Question: Today I installed Visual Studio 2010 on a new machine.
When starting VS2010 for first time, it asked for "Default Environment Window" I selected "Visual C# Development Settings" from it by mistake.

But now i want to change that setting to "Visual Basic Development Settings". How can i do so?
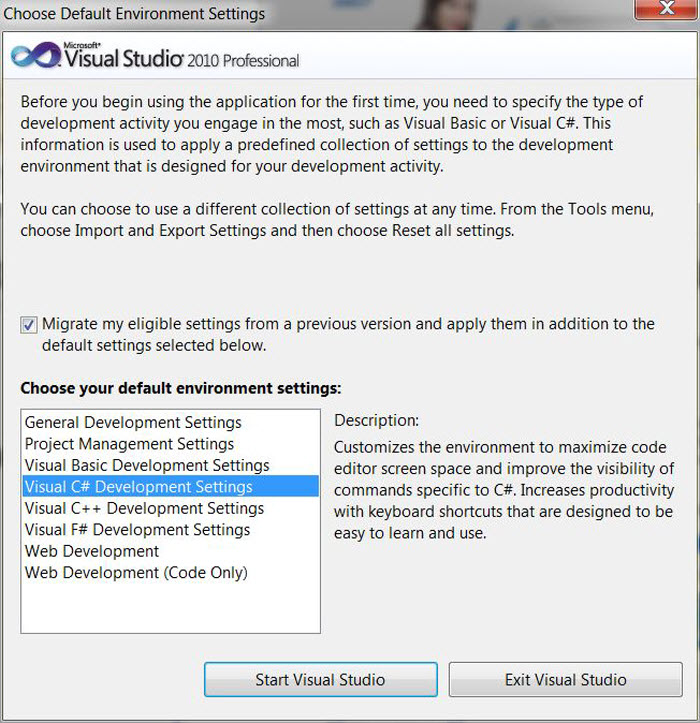
Answer: Simplest way to go, AFAIK, is: Tools -> Import/Export Settings -> Reset All Settings.